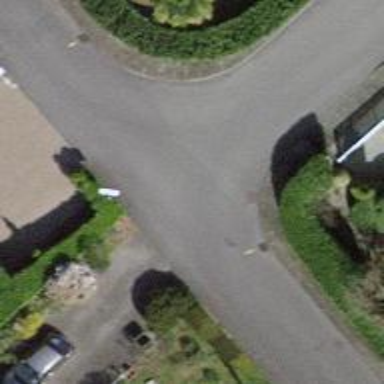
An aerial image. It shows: Residential road with sidewalk on the left.